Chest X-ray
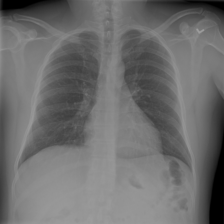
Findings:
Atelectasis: negative
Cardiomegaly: negative
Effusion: negative
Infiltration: negative
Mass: negative
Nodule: negative
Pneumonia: negative
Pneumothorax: negative
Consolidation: negative
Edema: negative
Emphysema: negative
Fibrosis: negative
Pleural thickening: negative
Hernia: negative